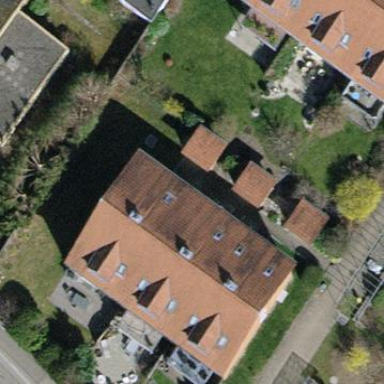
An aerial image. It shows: Building with tiled roof.